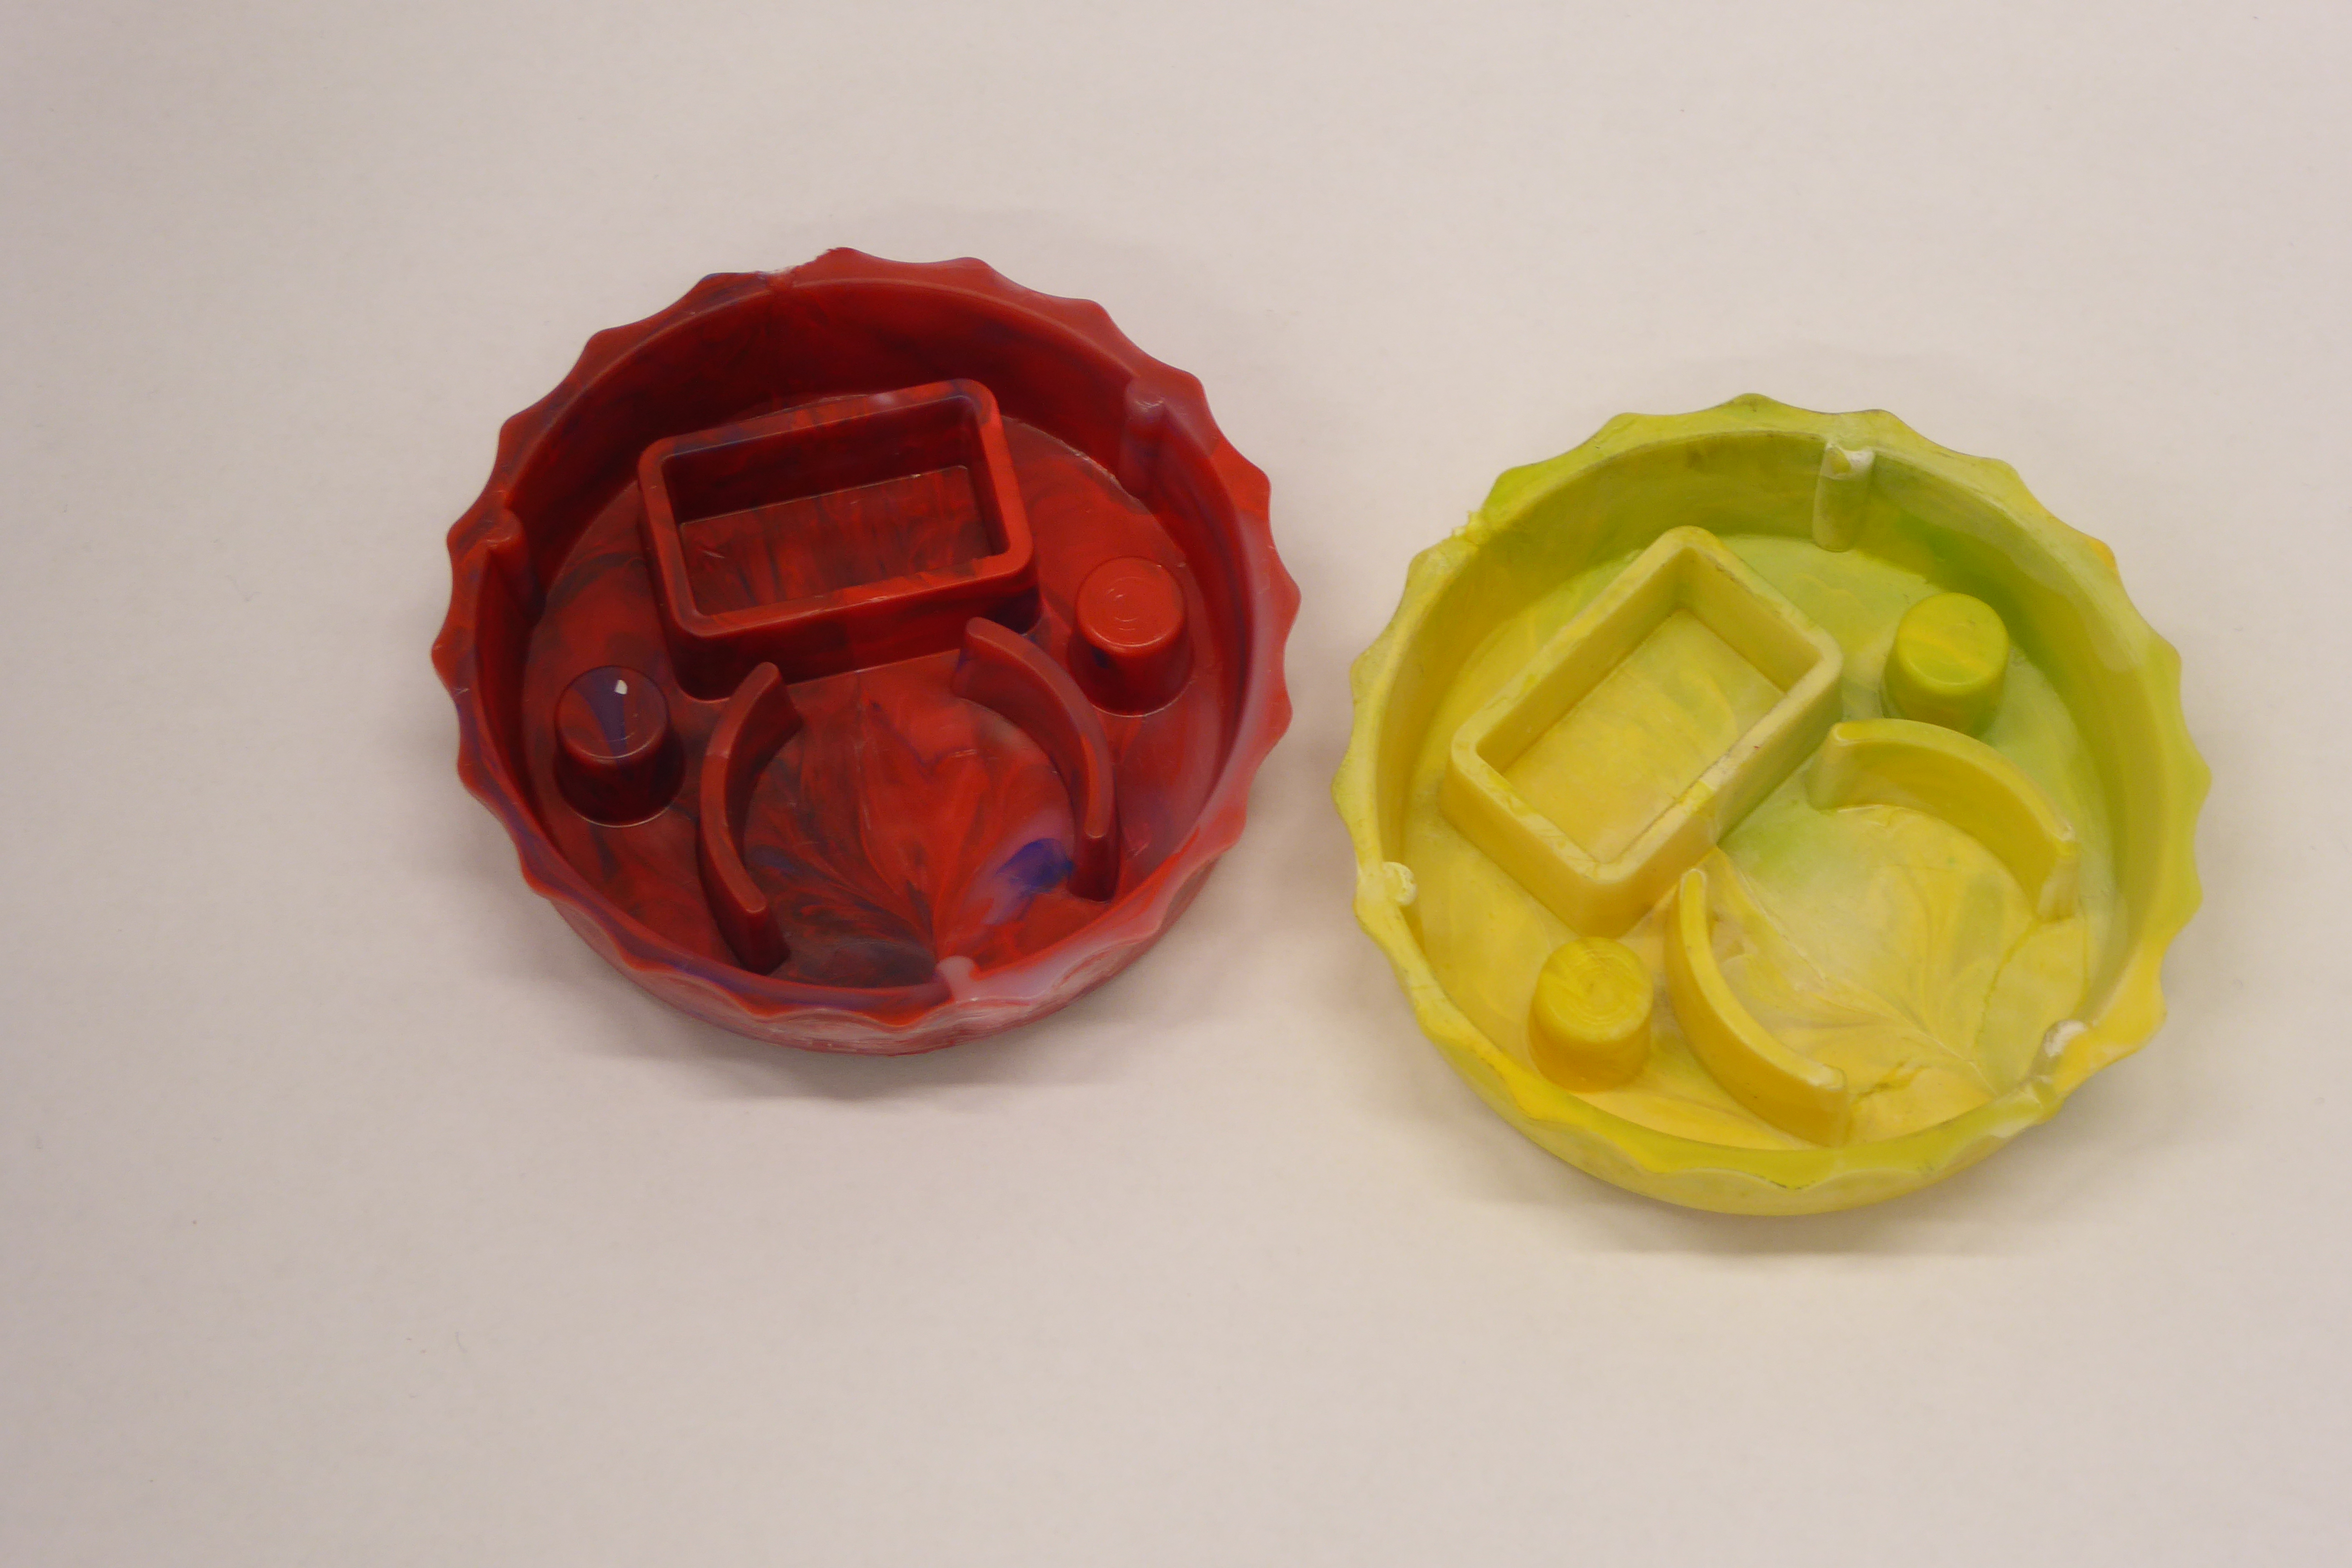
Label: Bottle Opener - Cover